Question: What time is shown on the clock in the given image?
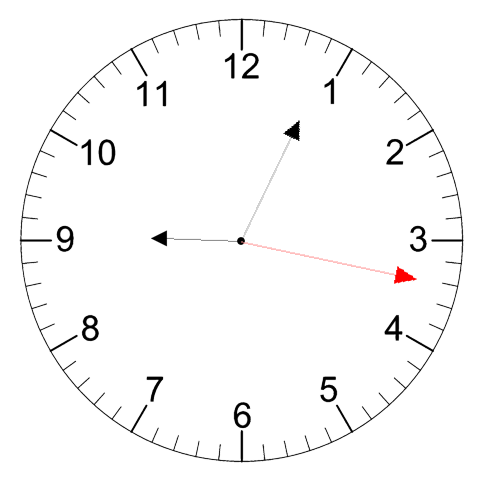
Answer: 09:04:17